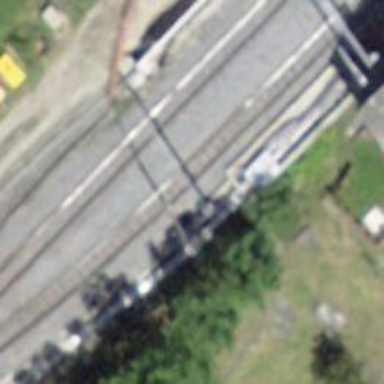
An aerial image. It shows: Catenary mast for power lines.